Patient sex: M
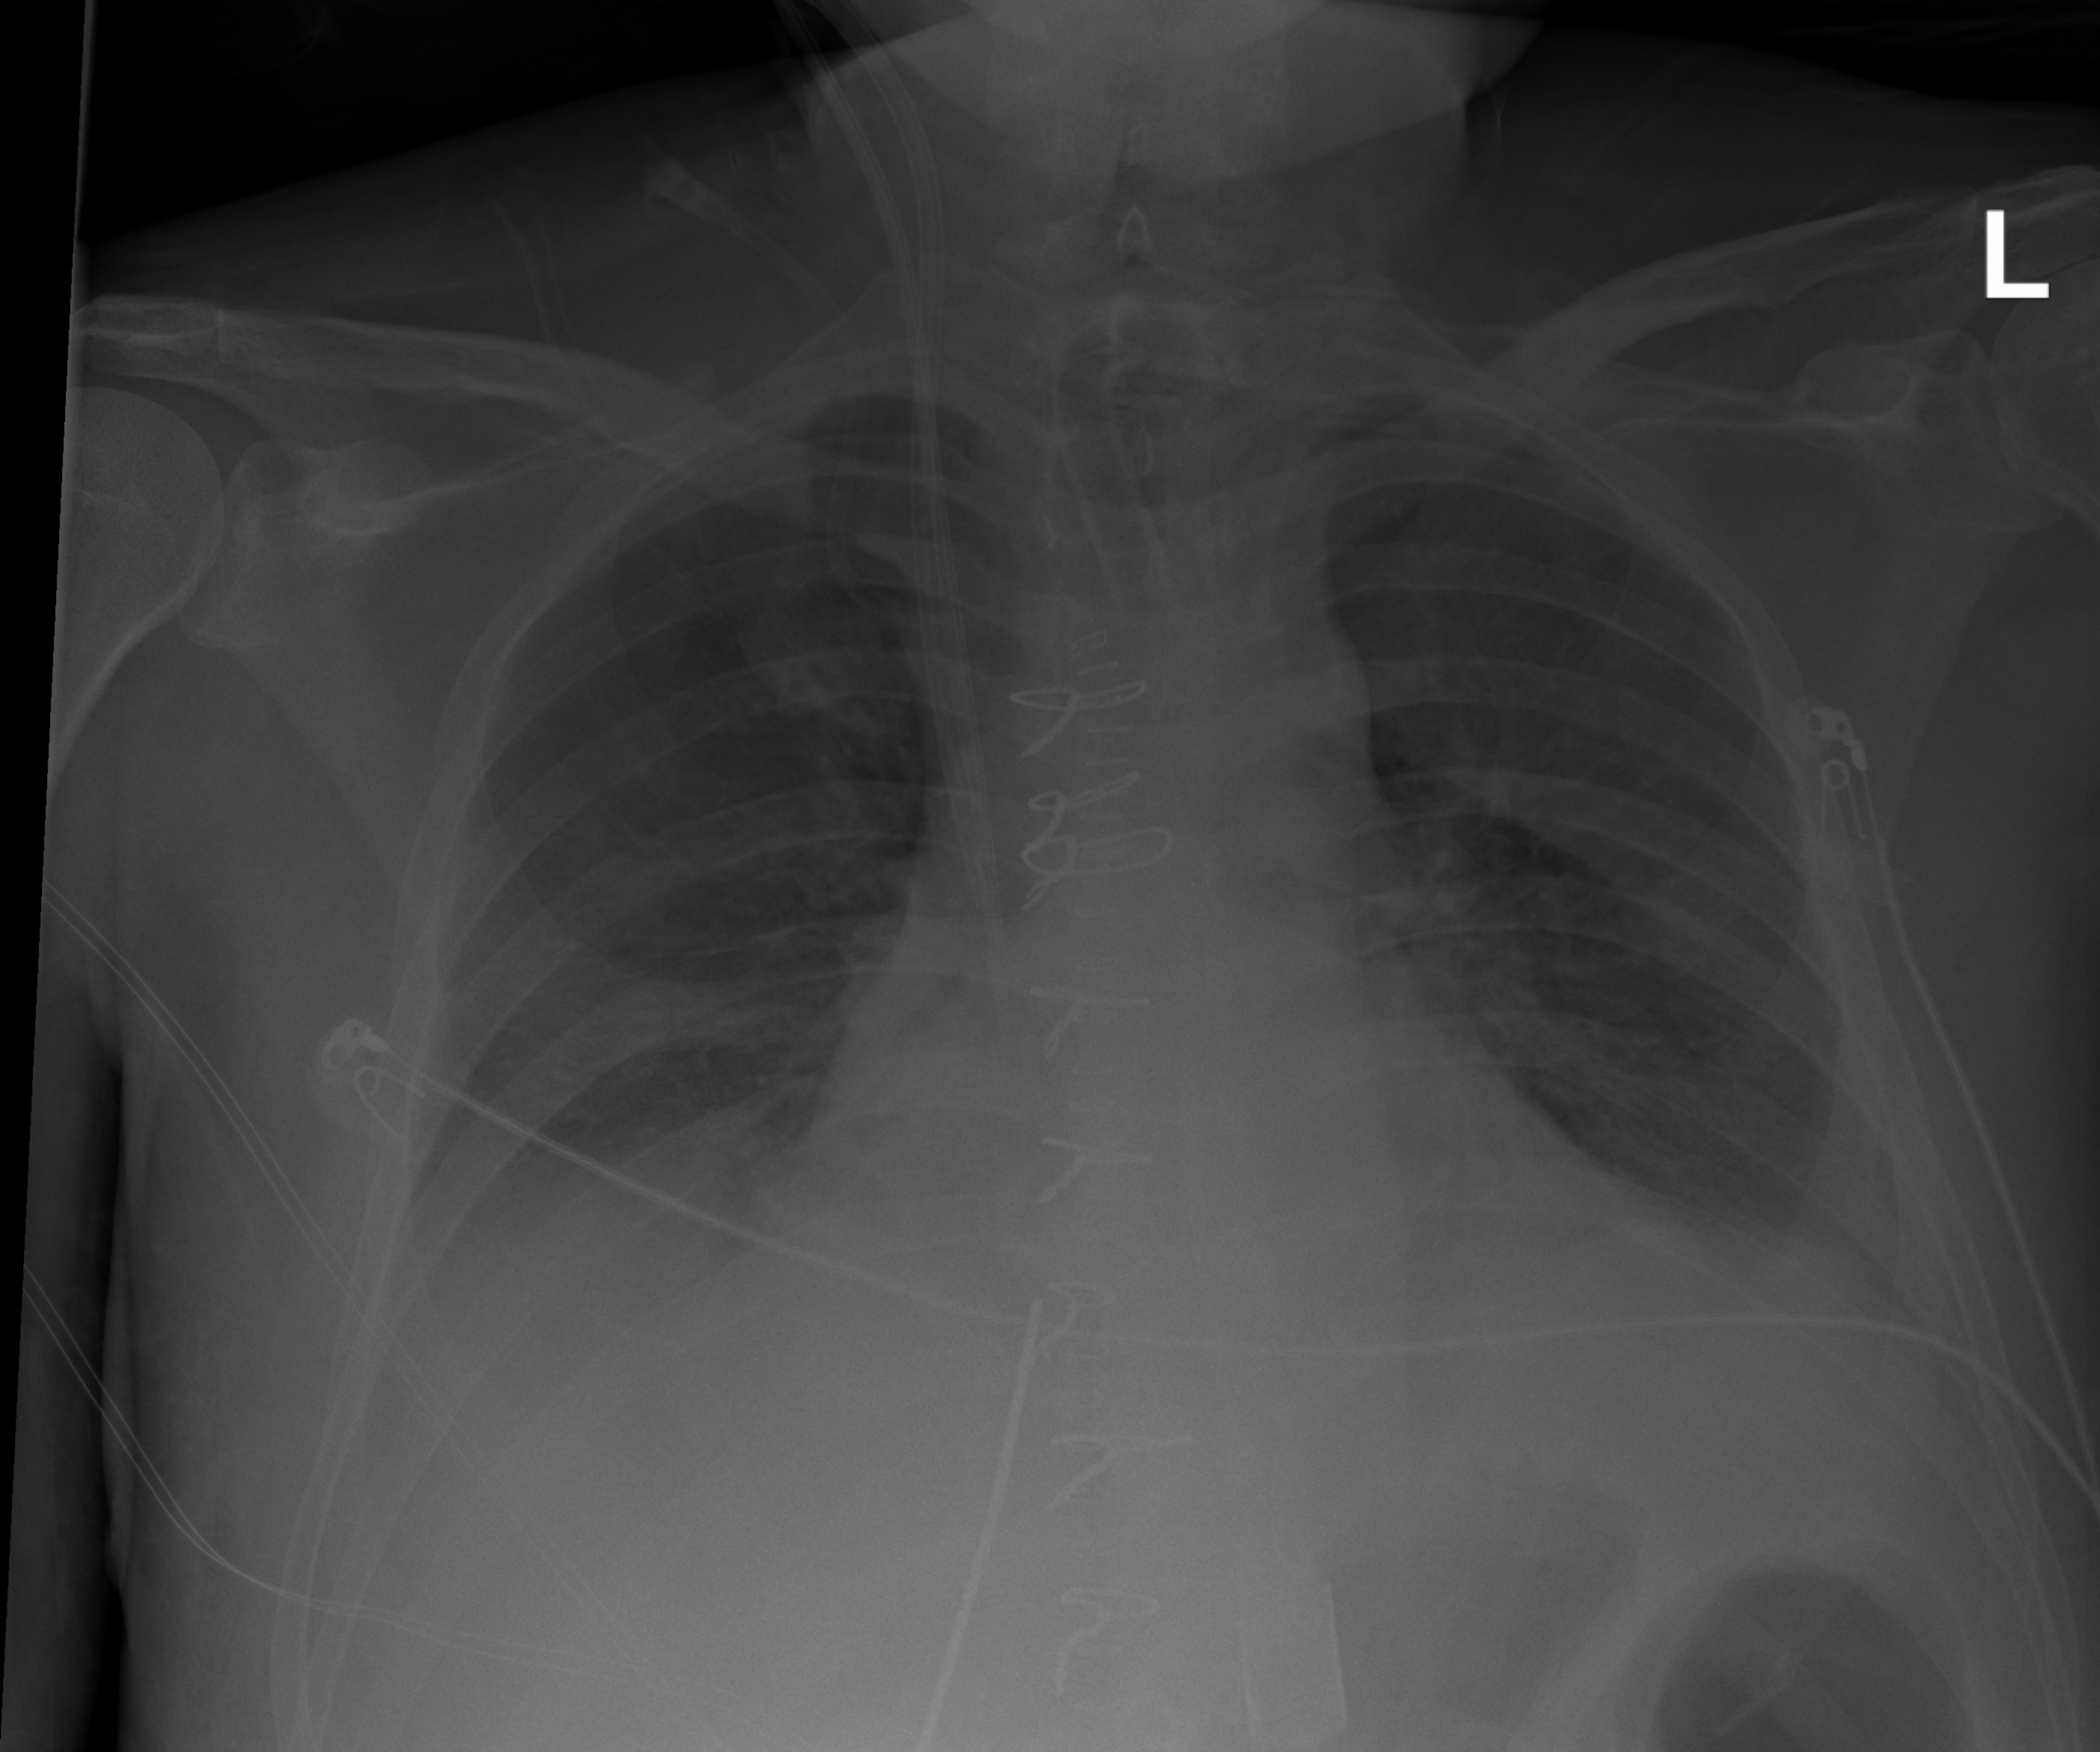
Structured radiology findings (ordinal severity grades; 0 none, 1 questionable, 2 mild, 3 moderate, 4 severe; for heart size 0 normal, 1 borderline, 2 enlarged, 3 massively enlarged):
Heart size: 2
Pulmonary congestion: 2
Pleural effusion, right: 3
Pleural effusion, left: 2
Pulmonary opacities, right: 2
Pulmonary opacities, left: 2
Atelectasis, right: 2
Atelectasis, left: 2